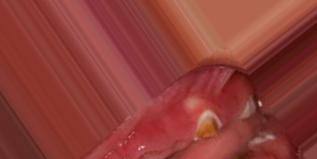
Condition: Caries